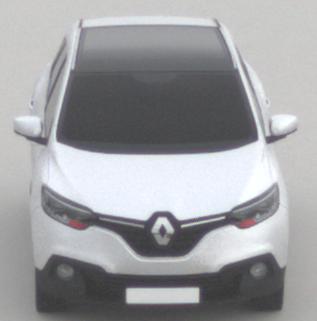
Make: Renault
Model: Kadjar ENERGY TCe 130
Detailed model: Kadjar
Model produced from: 2015/05
Model produced until: 2018/08
Doors: 5
Color: white
Road condition: dry road
Daytime: morning or afternoon
Contrast: low contrast